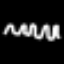
Label: squiggle